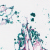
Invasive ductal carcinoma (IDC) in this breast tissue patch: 0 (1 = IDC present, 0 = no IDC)